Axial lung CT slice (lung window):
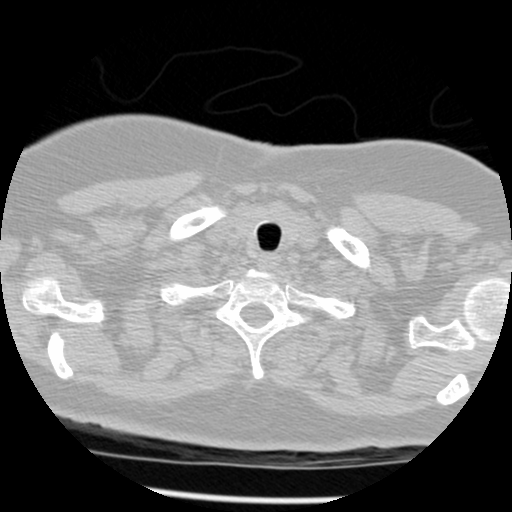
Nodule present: no